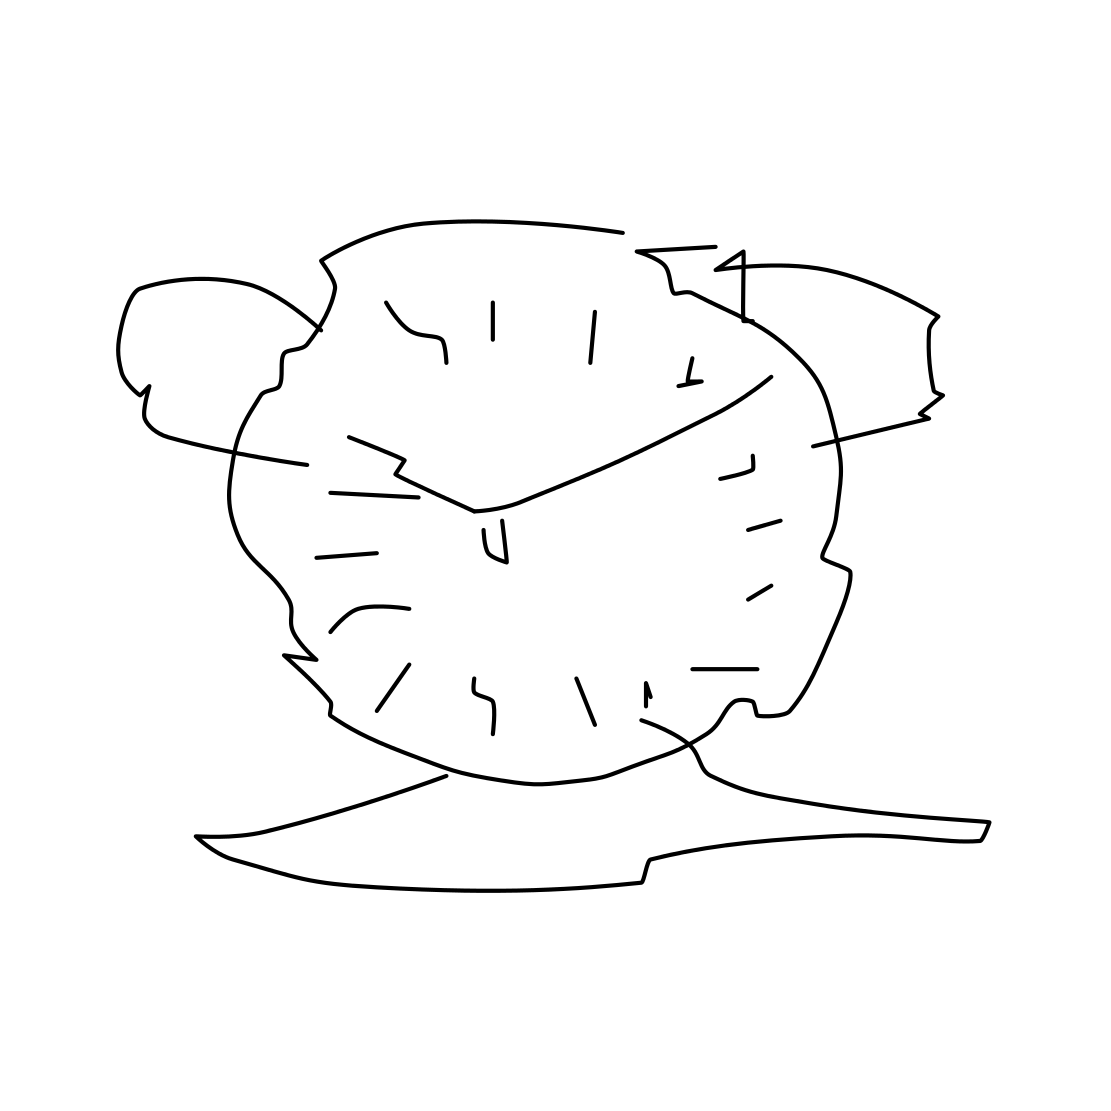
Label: alarm clock